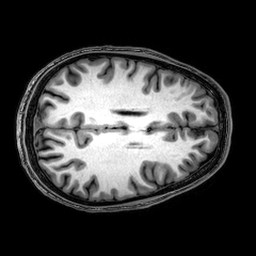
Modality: T1w
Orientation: axial
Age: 20
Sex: male
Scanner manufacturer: philips
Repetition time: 0.008309 s
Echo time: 0.00383 s